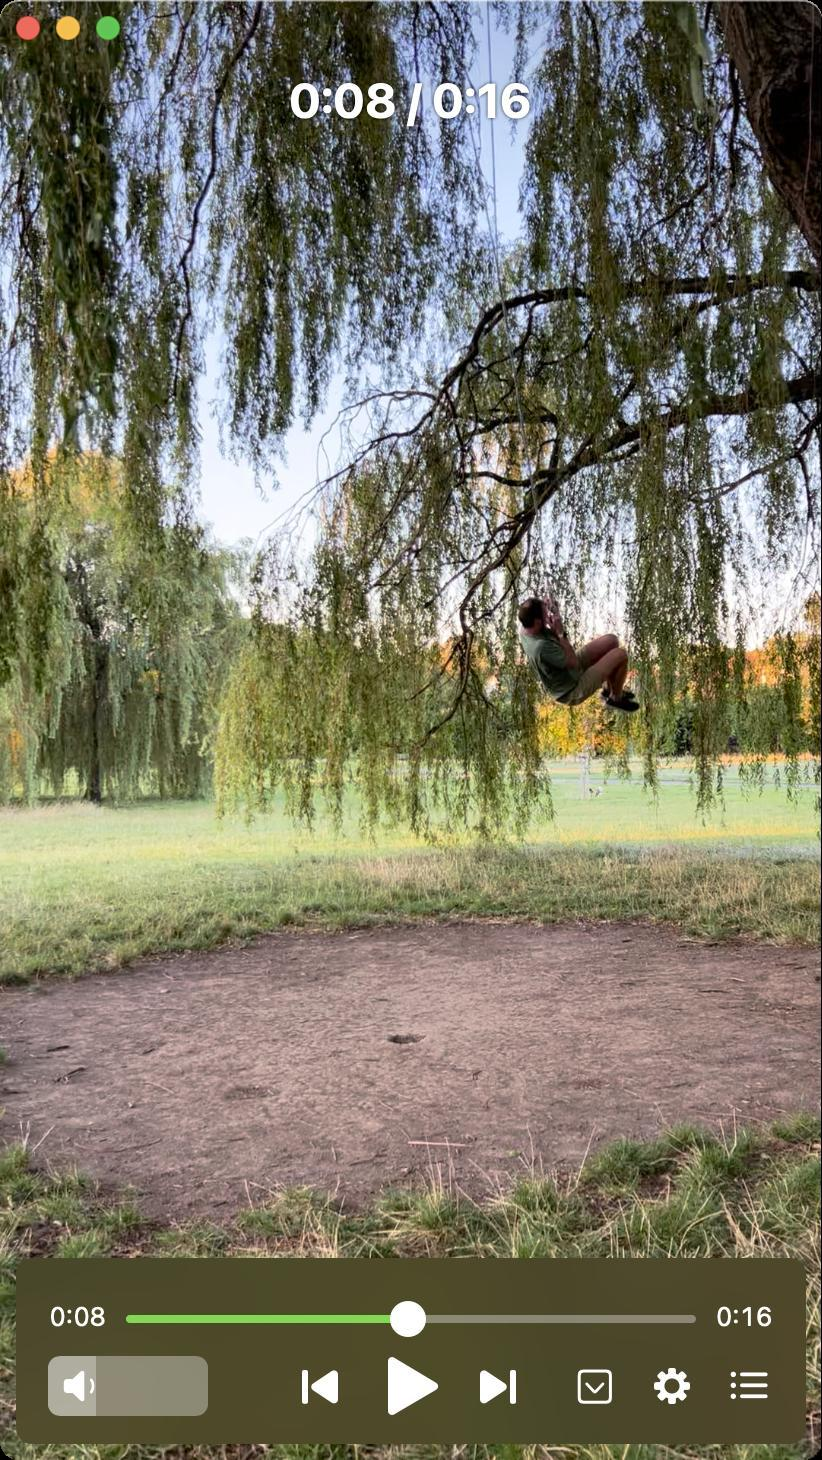
Accessibility tree:
{"name": "", "role": "AXWindow", "description": null, "role_description": "standard window", "value": null, "position": "488.00;89.00", "size": "411;730", "children": [{"name": null, "role": "AXStaticText", "description": null, "role_description": "text", "value": "", "position": "22.00;36.00", "size": "367;29", "children": []}, {"name": null, "role": "AXStaticText", "description": null, "role_description": "text", "value": "0:08 / 0:16", "position": "22.00;36.00", "size": "367;29", "children": []}, {"name": null, "role": "AXSlider", "description": "Volume", "role_description": "slider", "value": 30.0, "position": "24.00;678.00", "size": "80;30", "children": [{"name": null, "role": "AXValueIndicator", "description": null, "role_description": "value indicator", "value": 30.0, "position": "42.00;683.00", "size": "20;20", "children": []}]}, {"name": "", "role": "AXButton", "description": "Previous item", "role_description": "button", "value": null, "position": "148.00;681.00", "size": "24;24", "children": []}, {"name": "", "role": "AXButton", "description": "Play", "role_description": "button", "value": null, "position": "194.00;678.00", "size": "26;30", "children": []}, {"name": "", "role": "AXButton", "description": "Next item", "role_description": "button", "value": null, "position": "237.00;681.00", "size": "24;24", "children": []}, {"name": null, "role": "AXStaticText", "description": null, "role_description": "text", "value": "Elapsed time: eight seconds", "position": "14.00;649.00", "size": "41;17", "children": []}, {"name": null, "role": "AXSlider", "description": "Timeline", "role_description": "slider", "value": "eight seconds", "position": "61.00;644.50", "size": "289;30", "children": [{"name": null, "role": "AXValueIndicator", "description": null, "role_description": "value indicator", "value": "eight seconds", "position": "195.00;650.50", "size": "18;18", "children": []}]}, {"name": null, "role": "AXStaticText", "description": null, "role_description": "text", "value": "Total time: sixteen seconds", "position": "356.00;649.00", "size": "41;17", "children": []}, {"name": "", "role": "AXButton", "description": "Other tools", "role_description": "button", "value": null, "position": "285.00;681.00", "size": "24;24", "children": []}, {"name": "", "role": "AXButton", "description": "Playback settings", "role_description": "button", "value": null, "position": "324.00;681.00", "size": "24;24", "children": []}, {"name": "", "role": "AXButton", "description": "Show playlist", "role_description": "button", "value": null, "position": "363.00;681.00", "size": "24;24", "children": []}, {"name": null, "role": "AXButton", "description": null, "role_description": "close button", "value": null, "position": "7.00;6.00", "size": "14;16", "children": []}, {"name": null, "role": "AXButton", "description": null, "role_description": "full screen button", "value": null, "position": "47.00;6.00", "size": "14;16", "children": [{"name": null, "role": "AXGroup", "description": null, "role_description": "group", "value": null, "position": "47.00;6.00", "size": "14;16", "children": [{"name": null, "role": "AXGroup", "description": null, "role_description": "group", "value": null, "position": "47.00;6.00", "size": "14;16", "children": []}]}]}, {"name": null, "role": "AXButton", "description": null, "role_description": "minimize button", "value": null, "position": "27.00;6.00", "size": "14;16", "children": []}, {"name": null, "role": "AXStaticText", "description": null, "role_description": "text", "value": "", "position": "200.00;5.00", "size": "10;16", "children": []}]}